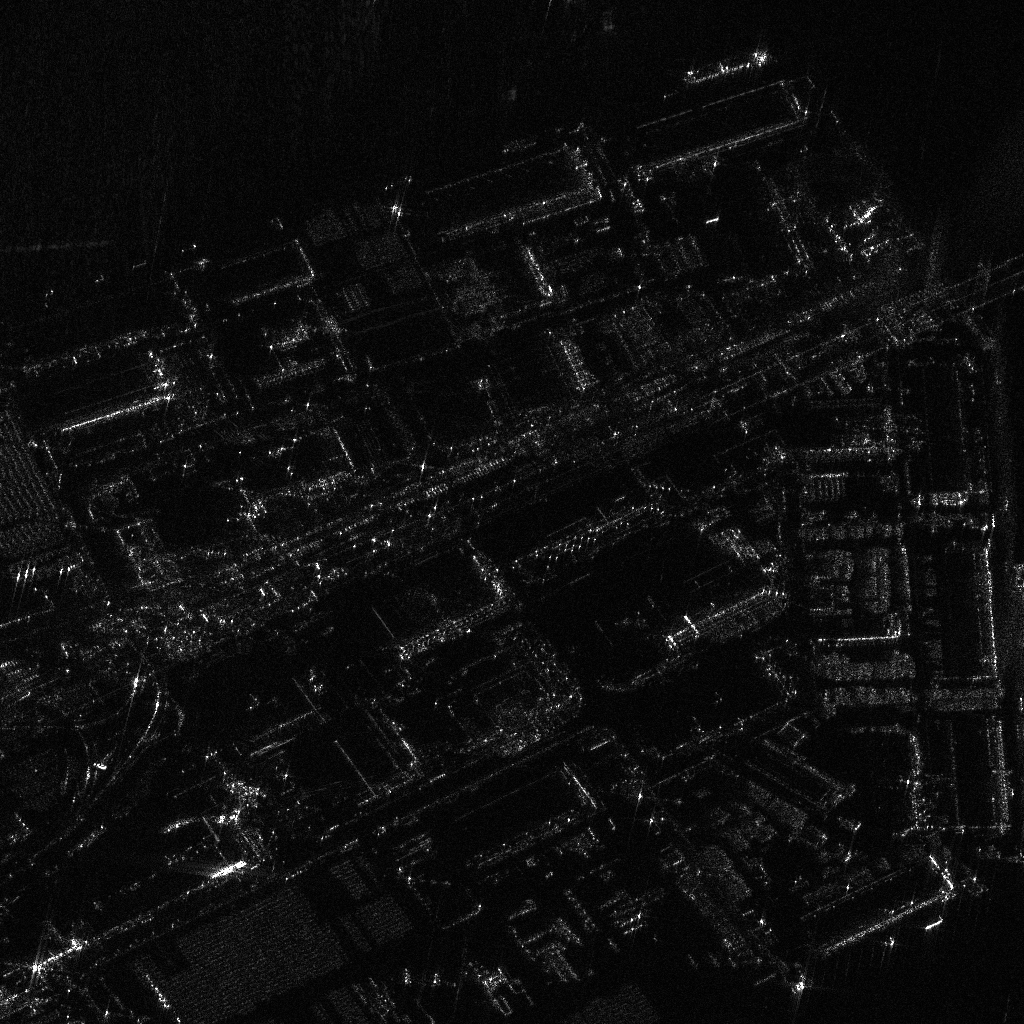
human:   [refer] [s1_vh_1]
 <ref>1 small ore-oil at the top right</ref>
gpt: <box>[[69, 1, 71, 10, 73]]</box>